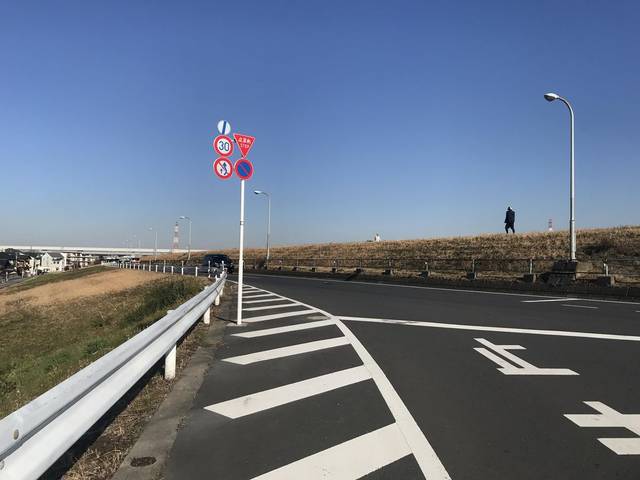
Region: Japan
Coordinates: 35.773, 139.88